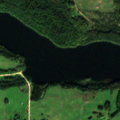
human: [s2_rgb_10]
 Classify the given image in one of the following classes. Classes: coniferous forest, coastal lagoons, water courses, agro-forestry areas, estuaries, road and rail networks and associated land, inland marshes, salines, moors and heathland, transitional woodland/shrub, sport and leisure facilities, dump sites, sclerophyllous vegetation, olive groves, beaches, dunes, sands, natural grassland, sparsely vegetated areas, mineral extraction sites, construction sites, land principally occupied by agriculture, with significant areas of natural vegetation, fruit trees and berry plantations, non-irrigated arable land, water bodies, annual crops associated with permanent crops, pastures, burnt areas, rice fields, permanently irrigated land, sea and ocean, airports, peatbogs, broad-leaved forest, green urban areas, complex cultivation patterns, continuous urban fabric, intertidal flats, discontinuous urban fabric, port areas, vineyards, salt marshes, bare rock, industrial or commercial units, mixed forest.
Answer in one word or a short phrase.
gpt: non-irrigated arable land, pastures, complex cultivation patterns, land principally occupied by agriculture, with significant areas of natural vegetation, broad-leaved forest, coniferous forest, mixed forest, water bodies